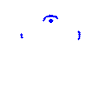
Particle: kaon